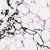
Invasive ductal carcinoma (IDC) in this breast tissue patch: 0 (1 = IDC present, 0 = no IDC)